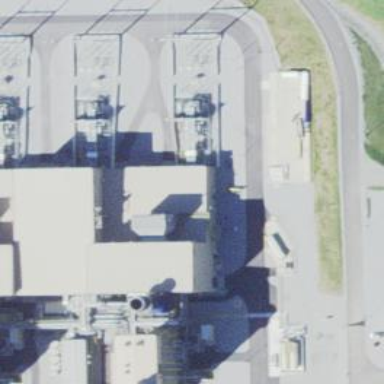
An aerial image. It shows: Gas-powered generator. It is gas turbine type generator.